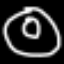
Label: donut